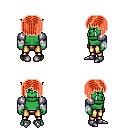
a pixel art fantasy rpg character, male body template, orc, green skin, steel arm armor, gold greaves, red pageboy hairstyle, white cloth bandages, metal boots, four views (front, back, left, right), 2x2 character sprite sheet, small pixel art, hard edges, no anti-aliasing